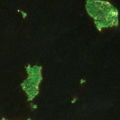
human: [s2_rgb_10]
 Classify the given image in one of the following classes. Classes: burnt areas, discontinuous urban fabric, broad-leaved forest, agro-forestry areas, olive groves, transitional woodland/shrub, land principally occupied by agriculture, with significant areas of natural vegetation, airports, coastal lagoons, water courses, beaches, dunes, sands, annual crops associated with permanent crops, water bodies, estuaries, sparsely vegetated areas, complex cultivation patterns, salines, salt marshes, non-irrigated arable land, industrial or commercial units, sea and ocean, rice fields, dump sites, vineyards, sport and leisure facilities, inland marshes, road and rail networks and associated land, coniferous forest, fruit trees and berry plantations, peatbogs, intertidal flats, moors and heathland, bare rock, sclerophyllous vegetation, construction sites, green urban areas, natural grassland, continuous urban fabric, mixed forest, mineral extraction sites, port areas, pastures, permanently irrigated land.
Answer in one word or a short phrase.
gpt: water bodies